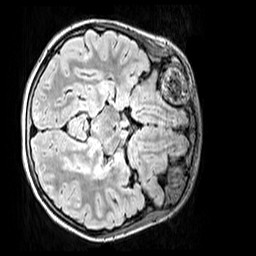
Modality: FLAIR
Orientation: axial
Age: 9
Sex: female
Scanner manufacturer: siemens
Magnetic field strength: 3 T
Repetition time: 5 s
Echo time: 0.388 s